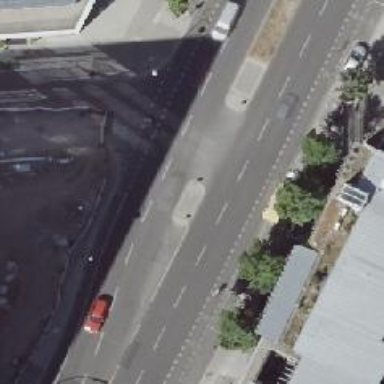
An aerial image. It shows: Secondary road with asphalt surface. It is dual carriageway.